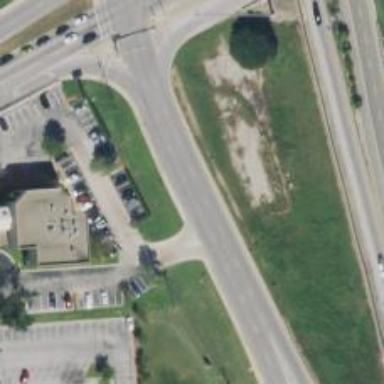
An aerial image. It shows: Secondary road with frontage road.